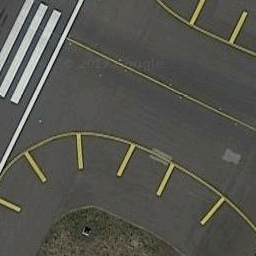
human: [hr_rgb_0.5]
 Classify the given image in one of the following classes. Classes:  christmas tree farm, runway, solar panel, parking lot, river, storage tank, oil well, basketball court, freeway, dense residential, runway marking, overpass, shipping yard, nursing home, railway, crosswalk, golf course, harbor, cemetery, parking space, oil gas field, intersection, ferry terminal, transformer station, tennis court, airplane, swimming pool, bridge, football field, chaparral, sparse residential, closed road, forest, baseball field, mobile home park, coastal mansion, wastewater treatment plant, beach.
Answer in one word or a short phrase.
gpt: runway marking